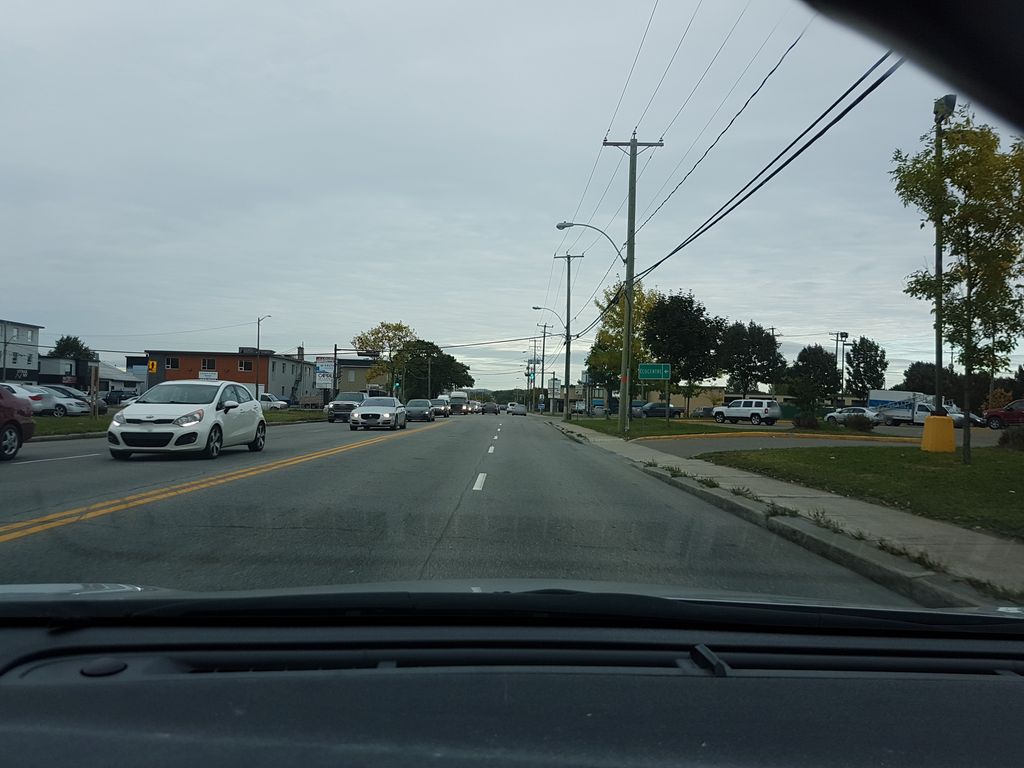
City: quebec_city